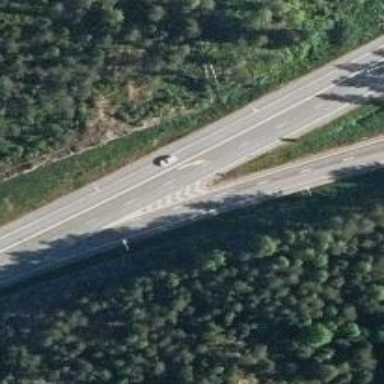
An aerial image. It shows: Asphalt road classified as trunk highway.